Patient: sex F, age 59
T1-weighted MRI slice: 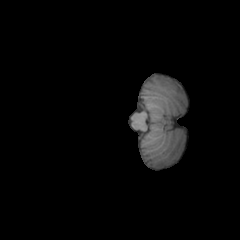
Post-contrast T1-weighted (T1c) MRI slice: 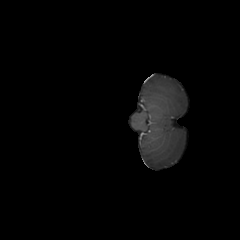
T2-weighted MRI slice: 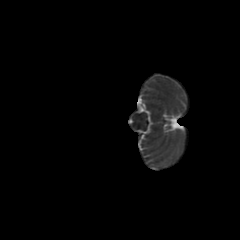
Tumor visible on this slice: no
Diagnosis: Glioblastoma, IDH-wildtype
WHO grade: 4